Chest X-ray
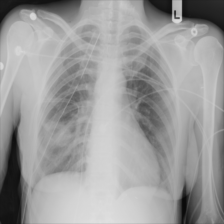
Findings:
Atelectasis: negative
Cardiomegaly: negative
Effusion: negative
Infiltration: negative
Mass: negative
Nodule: negative
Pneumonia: negative
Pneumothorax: negative
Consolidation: negative
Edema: negative
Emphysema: negative
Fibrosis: negative
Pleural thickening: negative
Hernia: negative